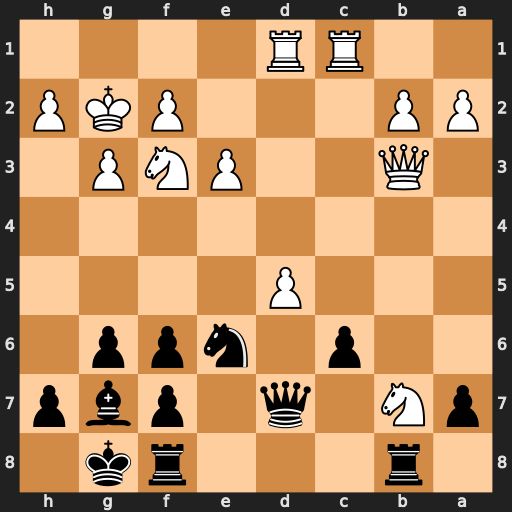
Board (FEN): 1r3rk1/pN1q1pbp/2p1npp1/3P4/8/1Q2PNP1/PP3PKP/2RR4
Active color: b
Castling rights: -
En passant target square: -
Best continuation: cxd5 Nc5 Nxc5 Qxd5 Qxd5